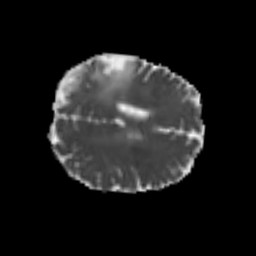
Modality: MD
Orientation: axial
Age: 49
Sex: male
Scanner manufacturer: siemens
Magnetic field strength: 3 T
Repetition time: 4.999 s
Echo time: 0.07946 s